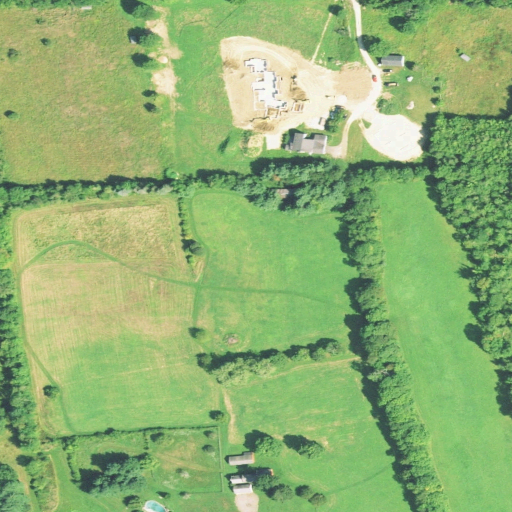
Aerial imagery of mountain in Connecticut named Fenn Hill containing pasture, deciduous forest, woody wetlands, mixed forest, open development, grassland, low intensity development, and medium intensity development